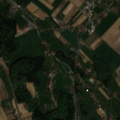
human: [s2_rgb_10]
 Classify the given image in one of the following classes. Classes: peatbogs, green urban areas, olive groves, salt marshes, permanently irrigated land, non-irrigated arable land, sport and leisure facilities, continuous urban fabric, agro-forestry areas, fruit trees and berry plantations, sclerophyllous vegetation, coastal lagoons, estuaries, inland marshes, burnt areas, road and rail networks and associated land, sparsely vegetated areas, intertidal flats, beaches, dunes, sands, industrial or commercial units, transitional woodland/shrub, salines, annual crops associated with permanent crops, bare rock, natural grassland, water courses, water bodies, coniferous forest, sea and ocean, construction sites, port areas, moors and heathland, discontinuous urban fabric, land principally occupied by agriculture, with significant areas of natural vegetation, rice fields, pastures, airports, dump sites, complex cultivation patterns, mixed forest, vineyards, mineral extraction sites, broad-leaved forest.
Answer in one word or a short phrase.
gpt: discontinuous urban fabric, non-irrigated arable land, pastures, complex cultivation patterns, mixed forest